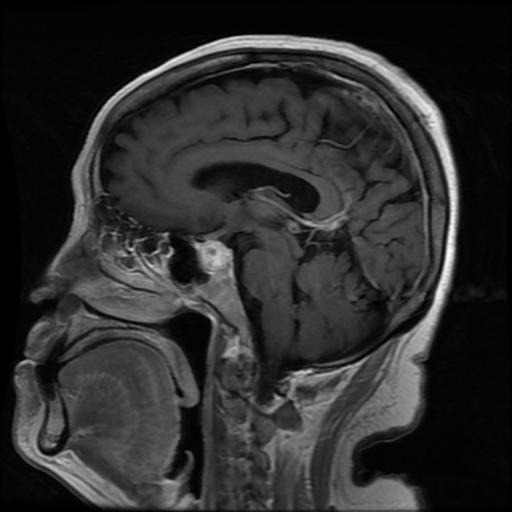
Label: pituitary